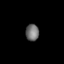
Tissue: lung
Cell type: Epithelial cells
Senescence score: 0.2366
Nuclear area (px): 218
Mean DAPI intensity: 111.404